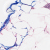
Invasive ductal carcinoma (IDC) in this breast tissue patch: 0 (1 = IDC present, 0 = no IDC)